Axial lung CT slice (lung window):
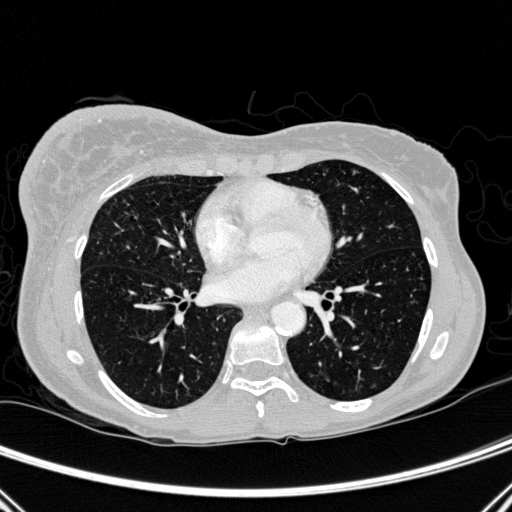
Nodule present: no